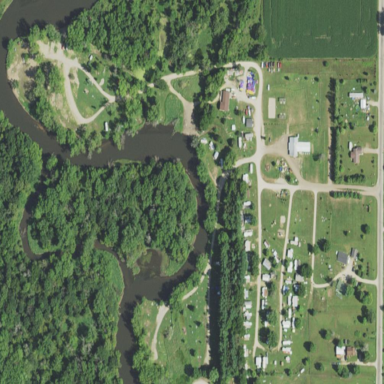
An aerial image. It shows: Caravan site for tourism.